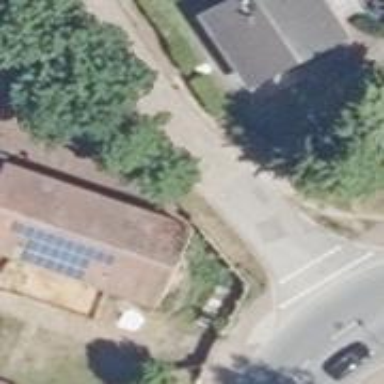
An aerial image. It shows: Residential road.